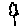
Label: tree